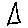
Label: triangle